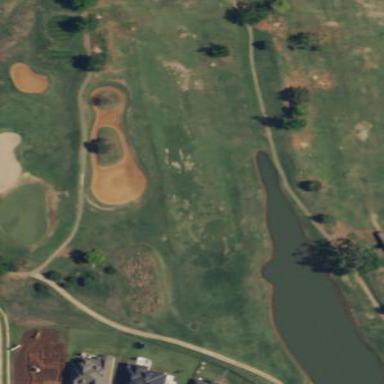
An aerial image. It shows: Grassy area designated as golf fairway.